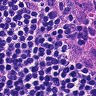
Metastatic tissue present: no